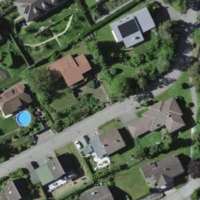
EUNIS habitat code: 55
Species observed at this site:
Botaurus stellaris
Asio otus
Cygnus olor
Erithacus rubecula
Certhia familiaris
Phoenicurus ochruros
Periparus ater
Tringa ochropus
Cyanistes caeruleus
Lophophanes cristatus
Sturnus vulgaris
Chloris chloris
Pyrrhula pyrrhula
Emberiza hortulana
Passer montanus
Turdus merula
Calidris alpina
Locustella naevia
Hirundo rustica
Milvus migrans
Milvus milvus
Regulus regulus
Numenius phaeopus
Coccothraustes coccothraustes
Motacilla alba
Delichon urbicum
Anthus trivialis
Actitis hypoleucos
Turdus philomelos
Fulica atra
Anas crecca
Dendrocopos major
Prunella modularis
Buteo buteo
Turdus iliacus
Strix aluco
Gallinula chloropus
Alauda arvensis
Coturnix coturnix
Pica pica
Sitta europaea
Picus viridis
Acrocephalus scirpaceus
Charadrius hiaticula
Grus grus
Pluvialis apricaria
Anas platyrhynchos
Streptopelia decaocto
Ixobrychus minutus
Picus canus
Fringilla coelebs
Turdus torquatus
Carduelis carduelis
Nycticorax nycticorax
Columba palumbus
Lullula arborea
Parus major
Anser anser